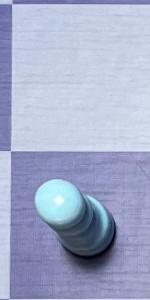
Label: Pawn_White